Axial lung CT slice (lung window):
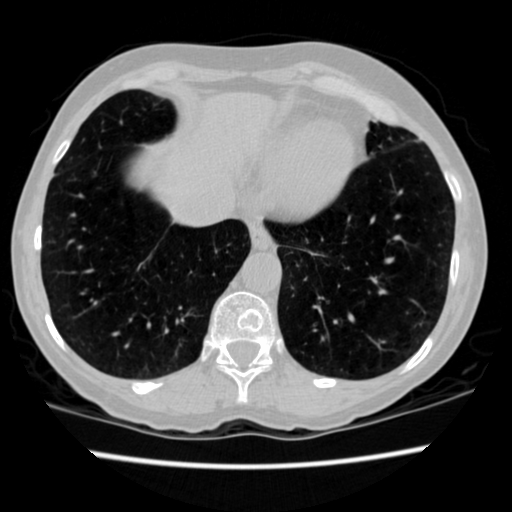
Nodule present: no